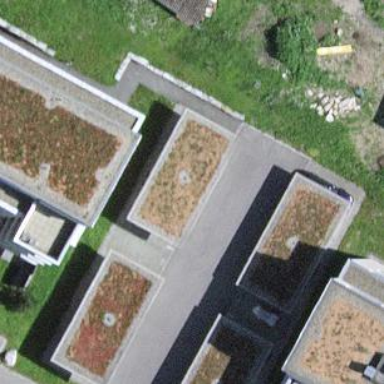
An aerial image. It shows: Flat roofed garages.